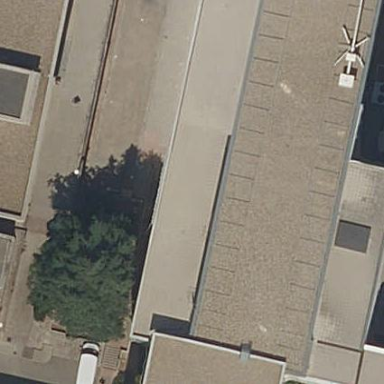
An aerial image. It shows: Hospital building.